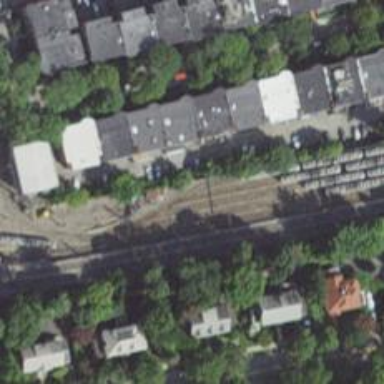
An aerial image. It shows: Light rail yard with electrified contact lines.